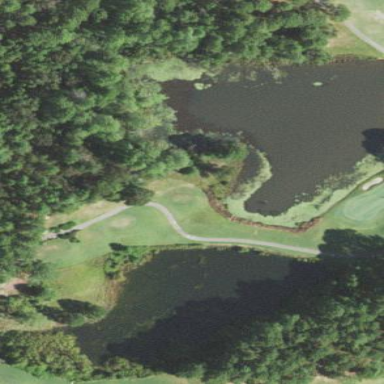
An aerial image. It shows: Water hazard in golf course. The hazard is natural water feature.